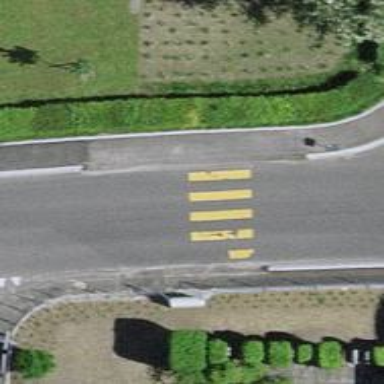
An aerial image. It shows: Marked crossing on the road with clear markings.